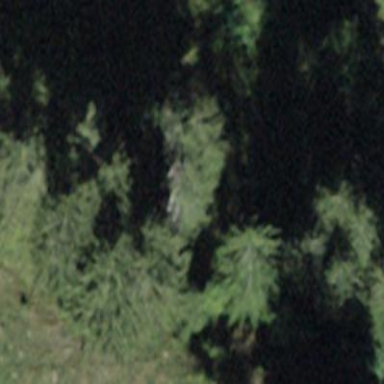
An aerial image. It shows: Forest area.